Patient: sex F, age 61
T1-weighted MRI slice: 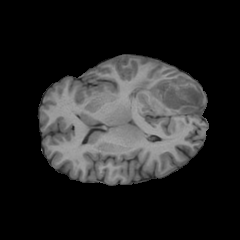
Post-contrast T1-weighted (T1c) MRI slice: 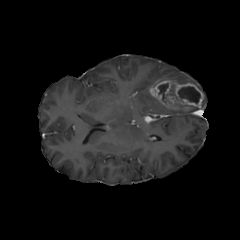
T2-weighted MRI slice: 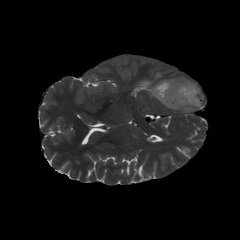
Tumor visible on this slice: yes
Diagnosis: Glioblastoma, IDH-wildtype
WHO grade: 4